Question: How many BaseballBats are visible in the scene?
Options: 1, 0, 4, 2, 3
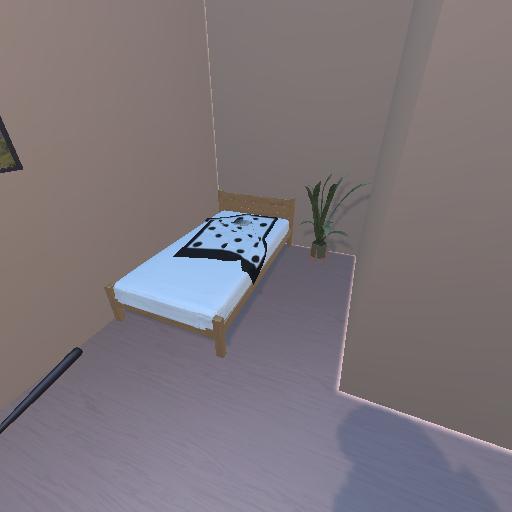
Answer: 1